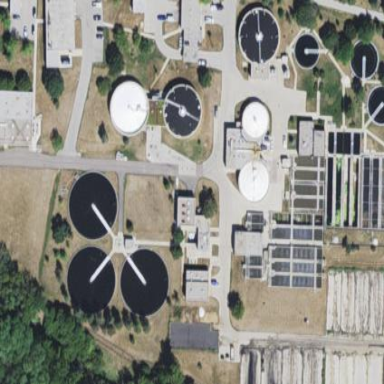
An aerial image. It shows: Man-made water works facility.